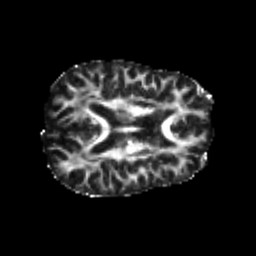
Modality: FA
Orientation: axial
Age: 25
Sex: male
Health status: healthy
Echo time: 0.074 s